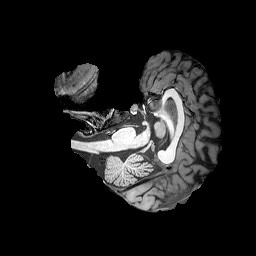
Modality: T1w
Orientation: axial
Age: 19
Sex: female
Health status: healthy